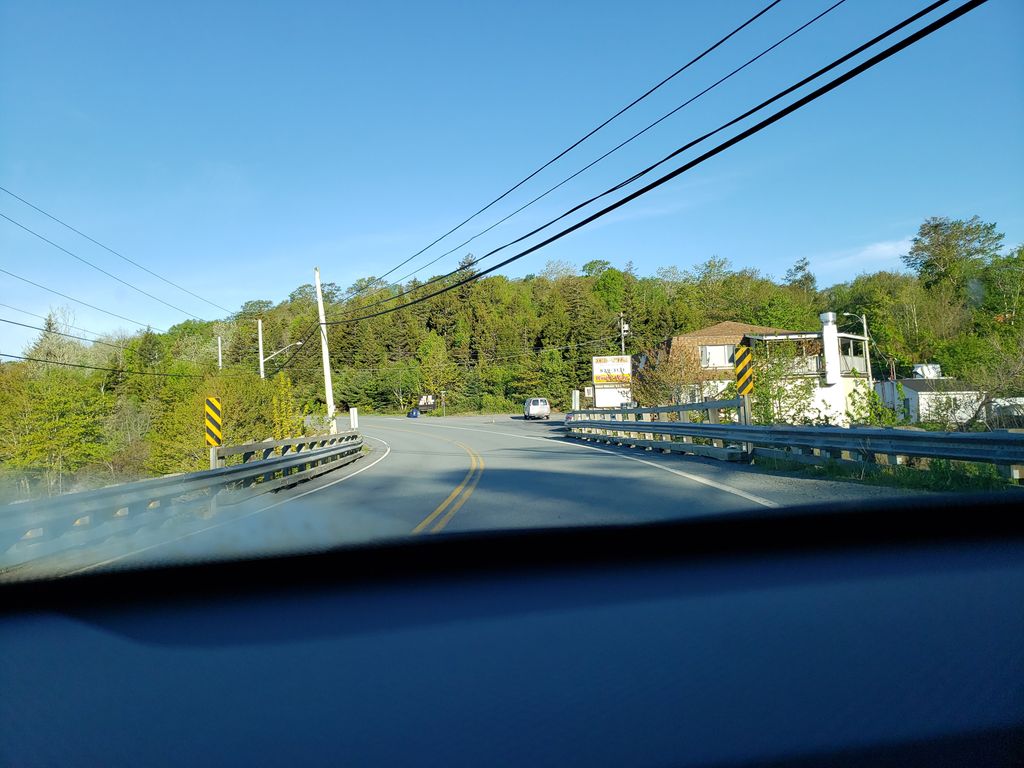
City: halifax